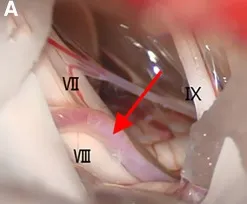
Intraoperative views under the microscope. The ACIA. Red arrow) had insinuated itself in the middle of the VII/VIII complex.
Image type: medical_photograph (other_medical_photograph)